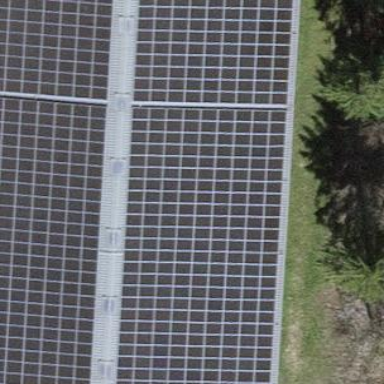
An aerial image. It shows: Solar photovoltaic panel generator producing electricity as small installation.